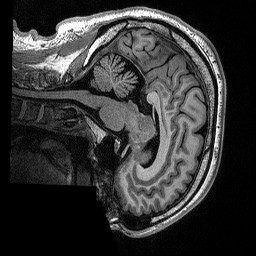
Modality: T1w
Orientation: sagittal
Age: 35
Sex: male
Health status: healthy
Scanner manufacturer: siemens
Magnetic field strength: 1.5 T
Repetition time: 2.73 s
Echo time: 0.00357 s